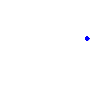
Particle: kaon